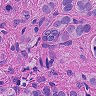
Metastatic tissue present: yes